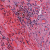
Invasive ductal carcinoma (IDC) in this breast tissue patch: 0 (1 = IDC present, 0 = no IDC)